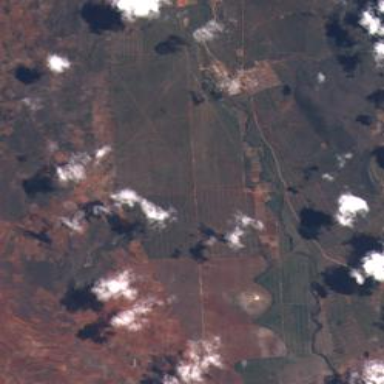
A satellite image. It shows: Farmland with sisal crops growing.